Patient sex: M
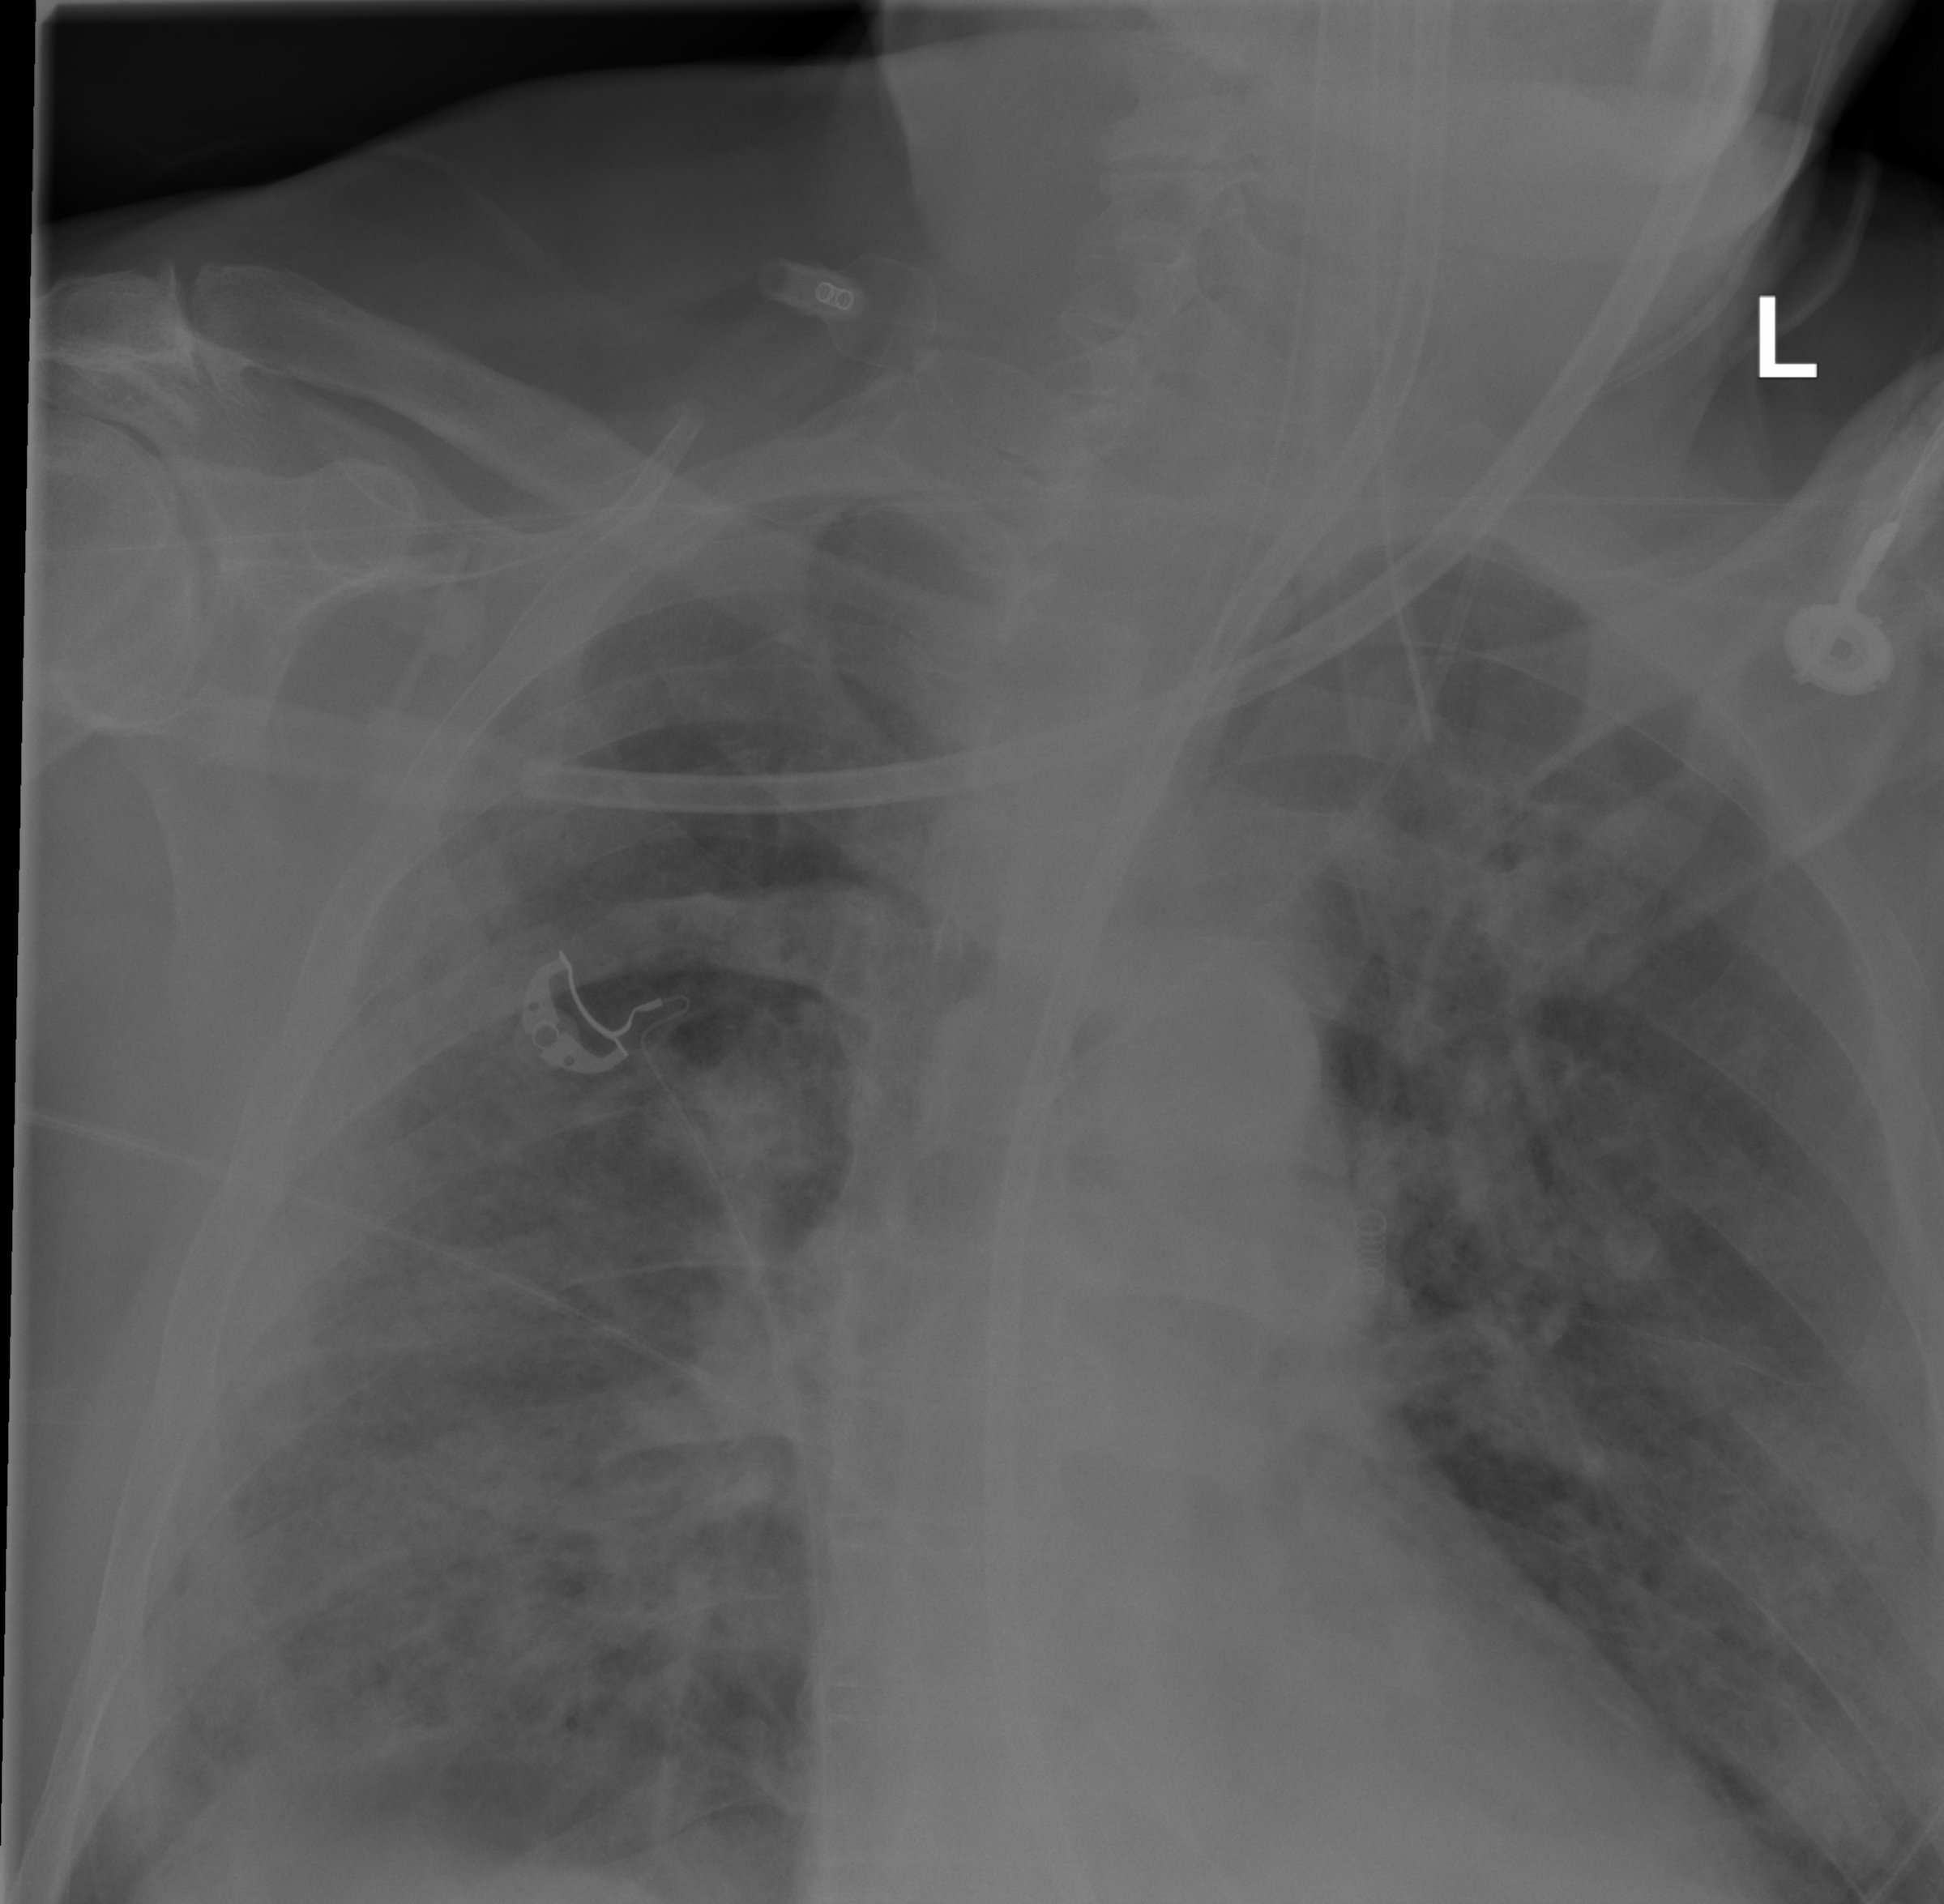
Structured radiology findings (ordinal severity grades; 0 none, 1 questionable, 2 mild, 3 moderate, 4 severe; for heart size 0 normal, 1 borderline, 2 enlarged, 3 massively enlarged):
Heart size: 0
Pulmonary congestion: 0
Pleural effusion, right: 0
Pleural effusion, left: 0
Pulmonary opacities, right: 3
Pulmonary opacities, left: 3
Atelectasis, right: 2
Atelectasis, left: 2